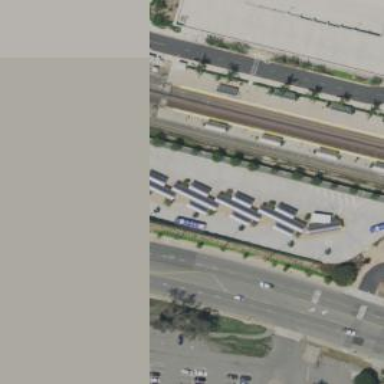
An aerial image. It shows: Busway road.